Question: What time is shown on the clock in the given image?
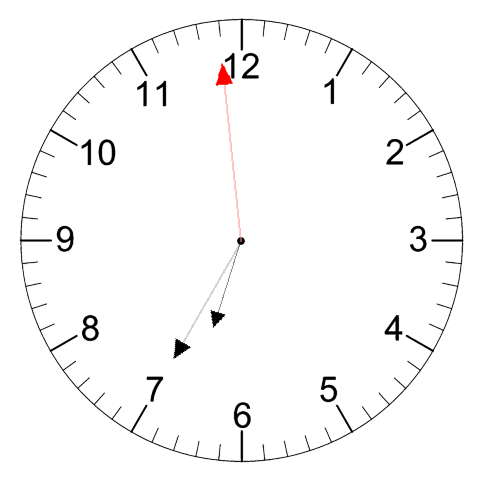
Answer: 06:34:59